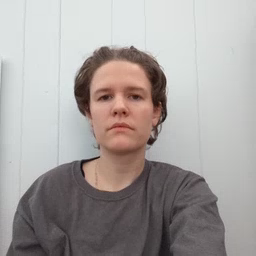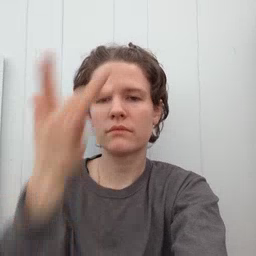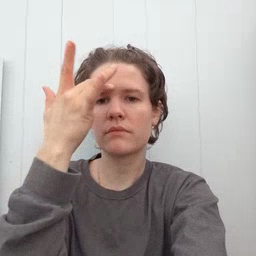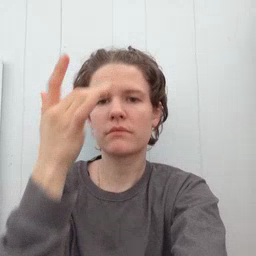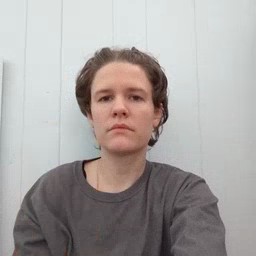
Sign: sick